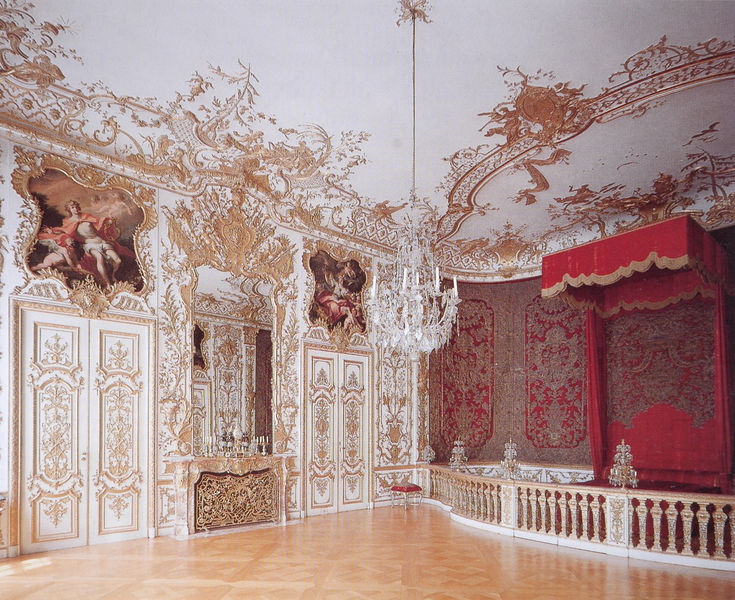
Titel: Reiche Zimmer, Parade-Schlafzimmer
Künstler: Francois d.Ä. Cuvilliés
Standort: München
Institution: Residenz
Schlagwörter: blätter, dunkel, gemälde, himmel, weiß, glas, hell, holz, raum, schwarz, säulen, tür, zimmer, blüten, rot, schloss, zaun, malerei, muster, ornament, wand, barock, rahmen, samt, stein, bild, innenraum, spiegel, vorhang, brüstung, gitter, boden, gold, interieur, stickerei, stoff, decke, rokkoko, bühne, borte, rokoko, kamin, ofen, engel, bilder, türen, parkett, beige, saal, architecture, chandelier, curtain, kaiser, king, könig, lamp, ornate, palace, red, stool, thron, white, dekoration, bench, france, golden, interior, kartusche, painting, room, tapete, gobelin, holzboden, wandteppich, glanz, ornamente, verzierung, wandgemälde, wandmalerei, kerze, bed, bedroom, bett, flowers, mirror, picture, pictures, schlafzimmer, flügeltür, kerzen, kronleuchter, leuchter, lüster, stuck, floor, geländer, parquet, teppiche, tor, foto, fotografie, burg, münchen, palast, balustrade, tron, kunst, photo, wappen, kerzenleuchter, wood, residenz, angel, angels, fresken, building, baldachin, ballustrade, deckengemälde, fresko, kabinett, light, prunk, ornamentik, wandbild, heizung, fabric, silk, french, paintings, absperrung, kandelaber, purpur, ludwig, himmelbett, door, fence, drape, marble, royal, fireplace, doors, walls, supraporte, rocaille, ceiling, gate, crystal, flügeltüren, stofftapete, luster, inventar, schlösschen, supraporten, betthimmel, rost, candle, thronsaal, boisserie, brass, ornamenten, candles, residence, cuvillies, reiche zimmer, louvre, leucht, audienzsaal, austattung, baldechin, flaral, kamnin, lampeparkett, lamperie, leuchtuer, schlafsaal, spiegeö, open, mural, elaborate, photograph, schlazimmer, canopy, painted, tile, photos, grand, tassles, closet, post, d, sultan, lighting, roccoco, carved, century, gold leaf, ovals, intricate, viewing, hearth, ottoman, bedchamber, gold lead, headboard, 17th, serai, lovre, chandllier, chanedlier, embedded